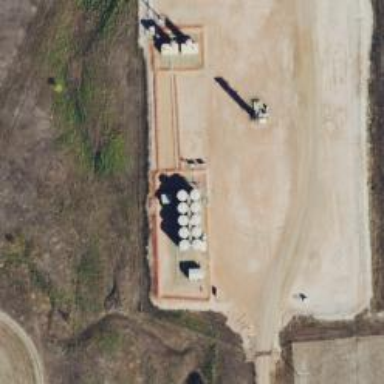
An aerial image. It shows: Storage tank with man-made structure.